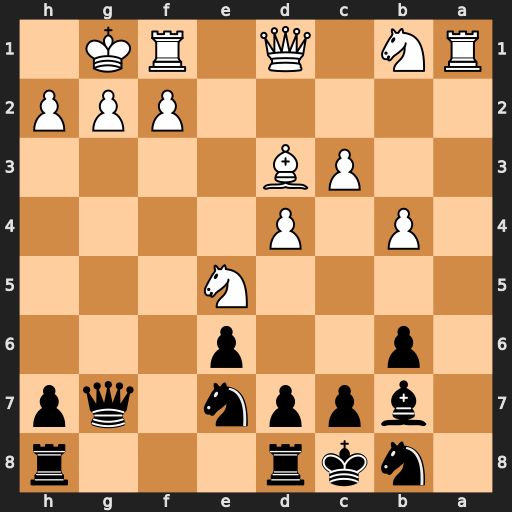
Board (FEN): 1nkr3r/1bppn1qp/1p2p3/4N3/1P1P4/2PB4/5PPP/RN1Q1RK1
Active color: b
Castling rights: -
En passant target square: -
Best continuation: Qxg2#